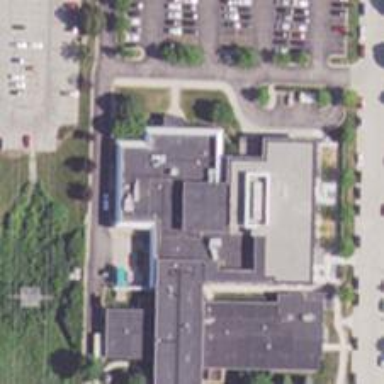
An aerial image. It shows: Hospital providing healthcare services.